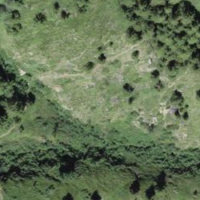
EUNIS habitat code: 31
Species observed at this site:
Dactylorhiza majalis
Campanula barbata